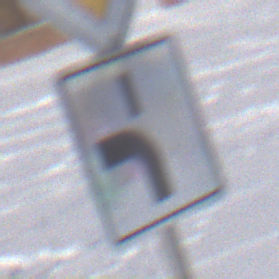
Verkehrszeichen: VerlaufVorfahrtsstrasse5
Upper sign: Vorfahrtsstrasse
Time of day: MorningAfternoon
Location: Outdoor (Nature)
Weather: PartlyCloudy
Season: Winter
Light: Natural